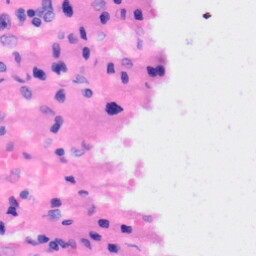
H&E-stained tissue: Liver